Question: I am trying to create an association between 3 models where 1 of the models has an association with the other 2 but they have no association with each other. I thought I was one the right track and can create data for the 2 models (breweries and restaurants) but cannot get the third model(beers) to correctly save when used in localhost and will not associate with any other models.
The models are
'''
class Beer < ActiveRecord::Base
belongs_to :brewery
belongs_to :restaurant
validates :brewery, presence: true
validates :restaurant, presence: true
validates :name, presence: true
end
class Brewery < ActiveRecord::Base
has_many :beers
validates :name, presence: true
end
class Restaurant < ActiveRecord::Base
has_many :beers
validates :name, presence: true
end
'''
I also get an error whenever I try to create a new beer through the local host

This is referring to the beers_controllers method.
'''
def create
@brewery = Brewery.find(params[:brewery_id])
@beer = @brewery.beers.create(beer_params)
redirect_to @beer
end
'''
I've tried everything I can think of to no avail and am worried it's just a syntax error that I'm over looking. Would love any advice.
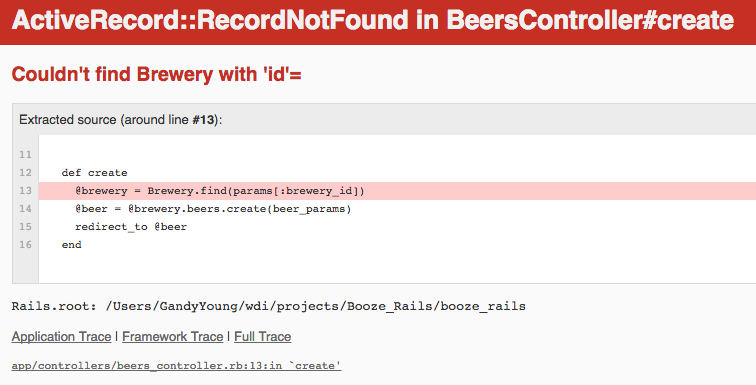
Answer: You are getting that error because params[:brewery_id] is nil. Without further information I can only guess but I am thinking that you don't want a beer to belong to both brewery and restaurant. Doing so would require that a beer has both a brewery and a restaurant every time. You probably want something more like a beer has_many beer_venues. A beer has many venues through beer_venues. A venue has many beer_venues. and a venue has many beers through beer_venues. Then You can use single table inheritance on your venues class to give a type column that is either restaurant or brewery.